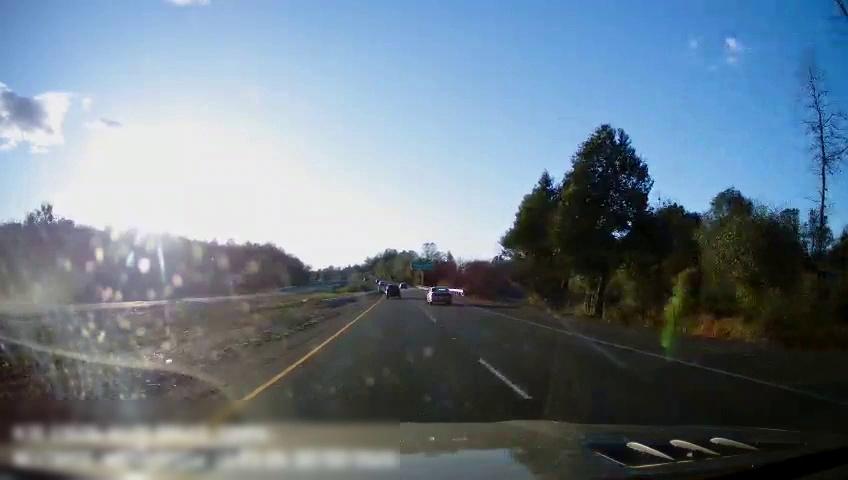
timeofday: Day
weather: Sunny
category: Drivable Space
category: Drivable Space
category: Vehicles | Car
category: Vehicles | Car
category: Lanes | Current Lane
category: Lanes | Current Lane
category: Lanes | Alternate Lane
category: Traffic | Signs